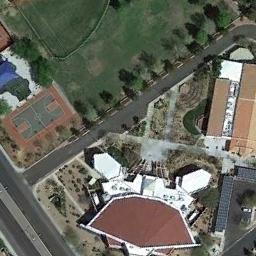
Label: basketball_court